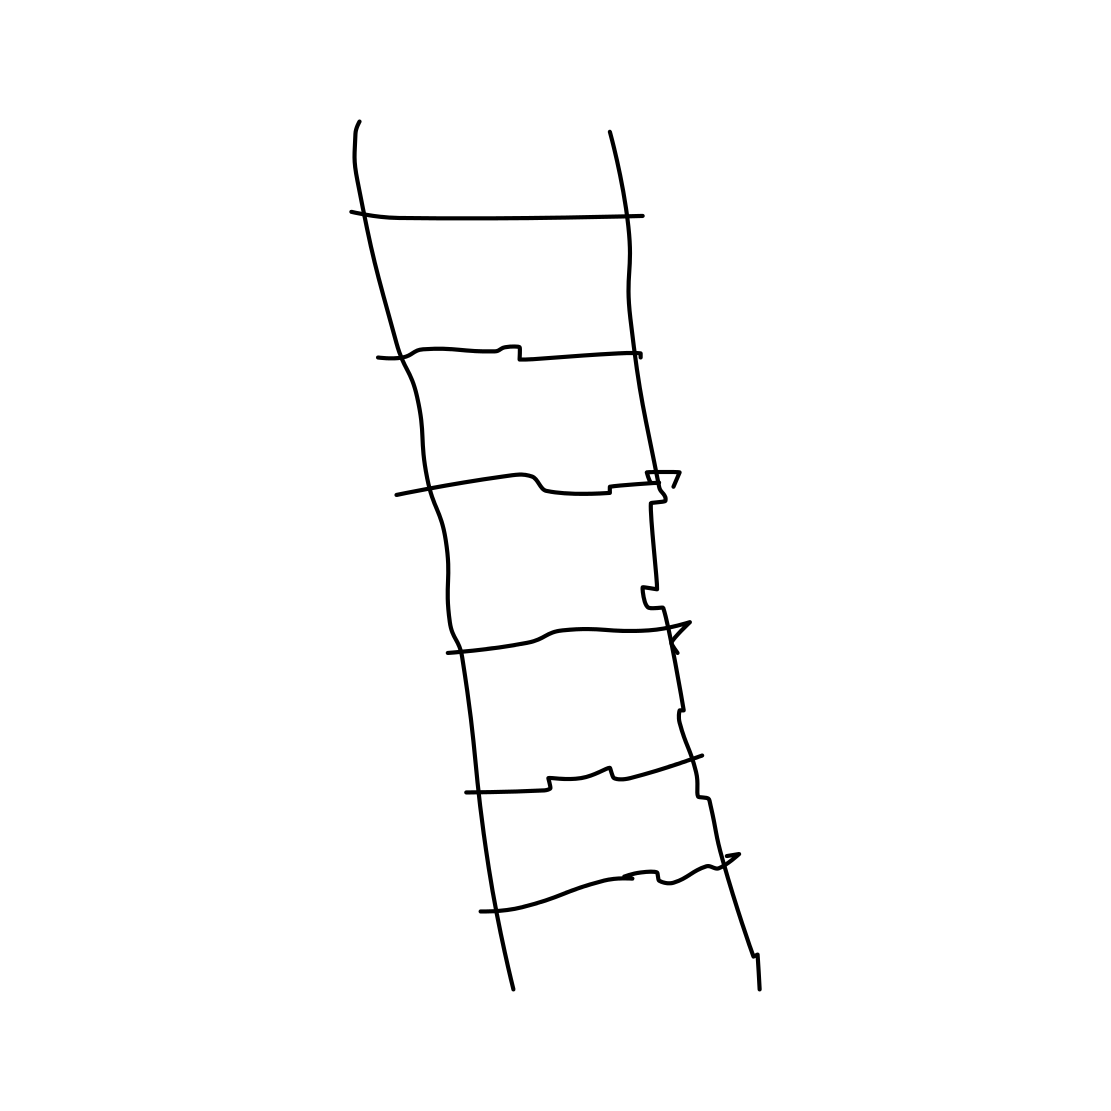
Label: ladder